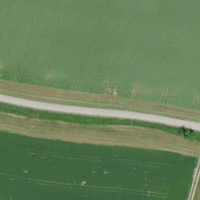
EUNIS habitat code: 52
Species observed at this site:
Maniola jurtina
Coenonympha pamphilus
Filipendula ulmaria